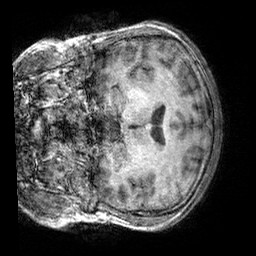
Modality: T1w
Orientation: coronal
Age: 32
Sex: male
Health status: healthy
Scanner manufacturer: siemens
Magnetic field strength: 3 T
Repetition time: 2.3 s
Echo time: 0.00303 s